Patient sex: M
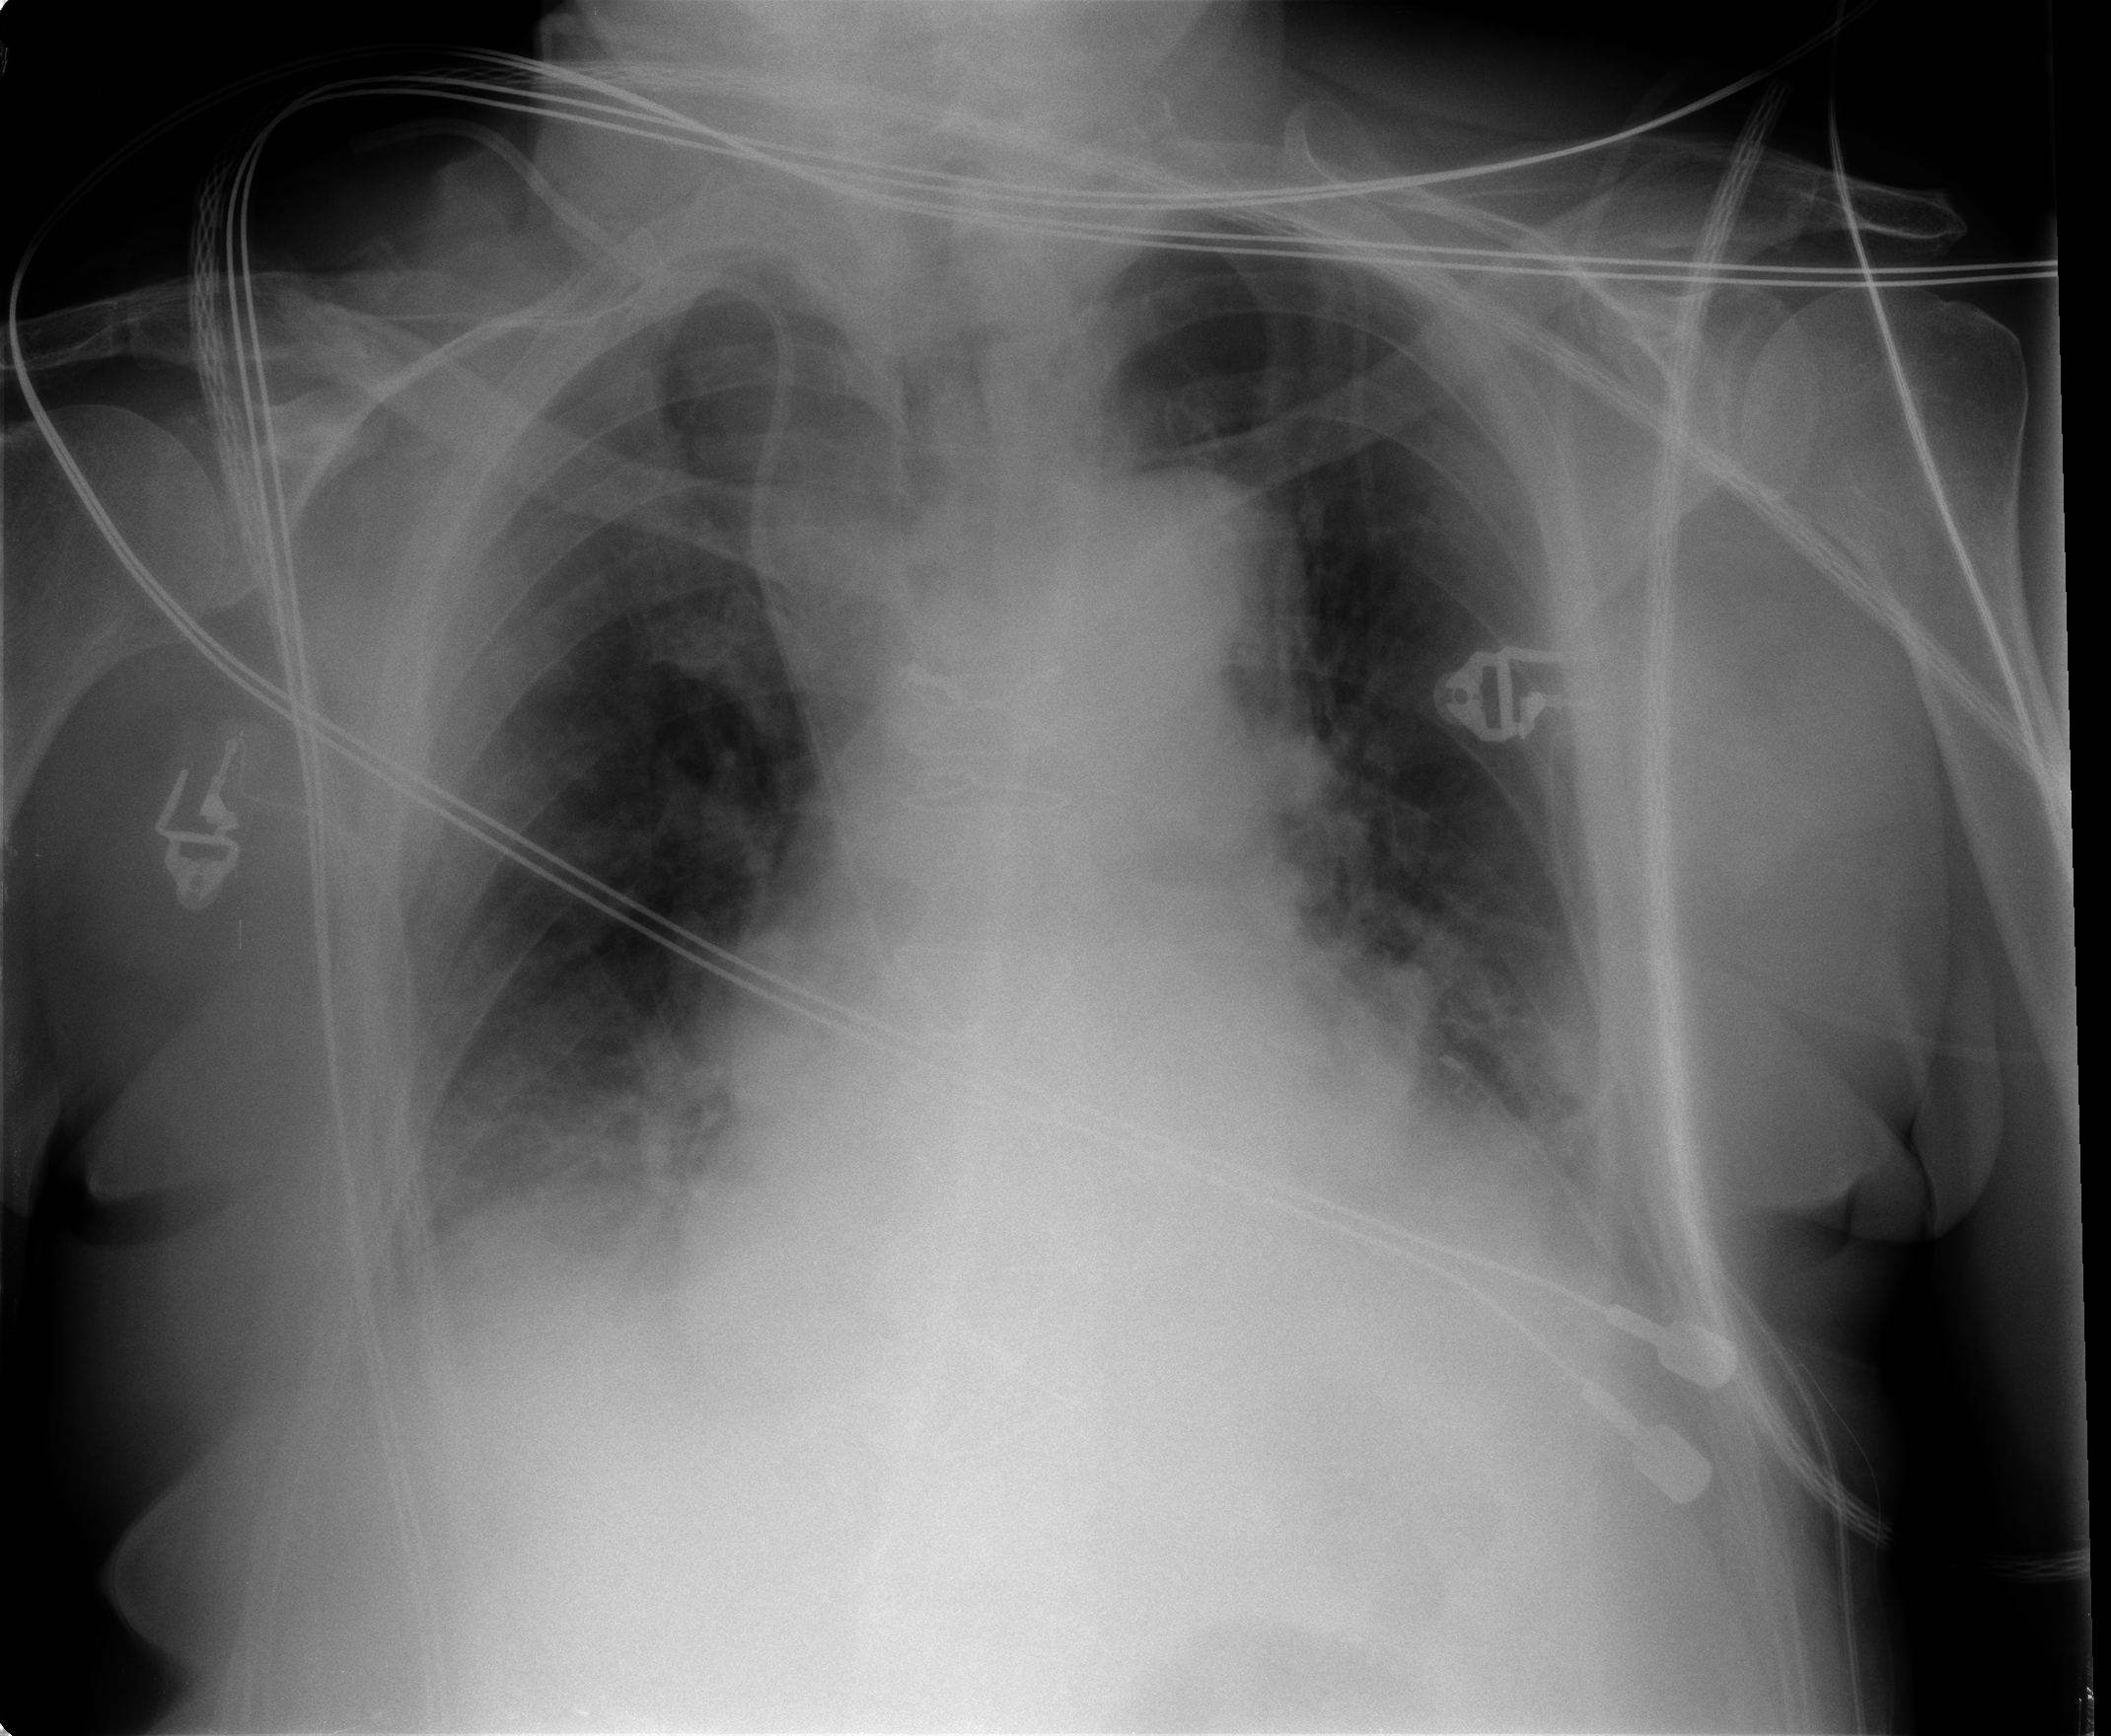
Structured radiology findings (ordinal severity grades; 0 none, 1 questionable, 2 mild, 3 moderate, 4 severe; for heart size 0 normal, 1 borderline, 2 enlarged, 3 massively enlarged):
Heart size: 2
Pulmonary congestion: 2
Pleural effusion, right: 1
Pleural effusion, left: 2
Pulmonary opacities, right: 1
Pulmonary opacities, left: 1
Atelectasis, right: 0
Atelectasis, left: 2